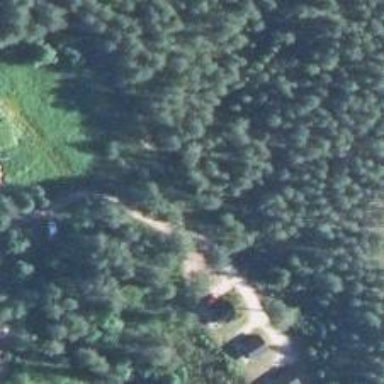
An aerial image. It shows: Nordic skiing track.